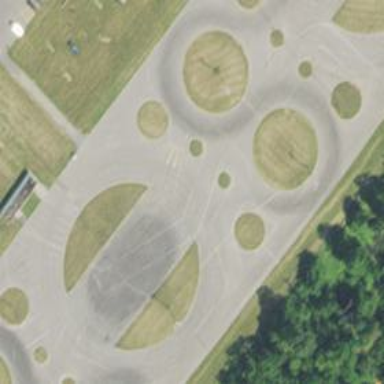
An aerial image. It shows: Motor sport raceway with asphalt surface.